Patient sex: M
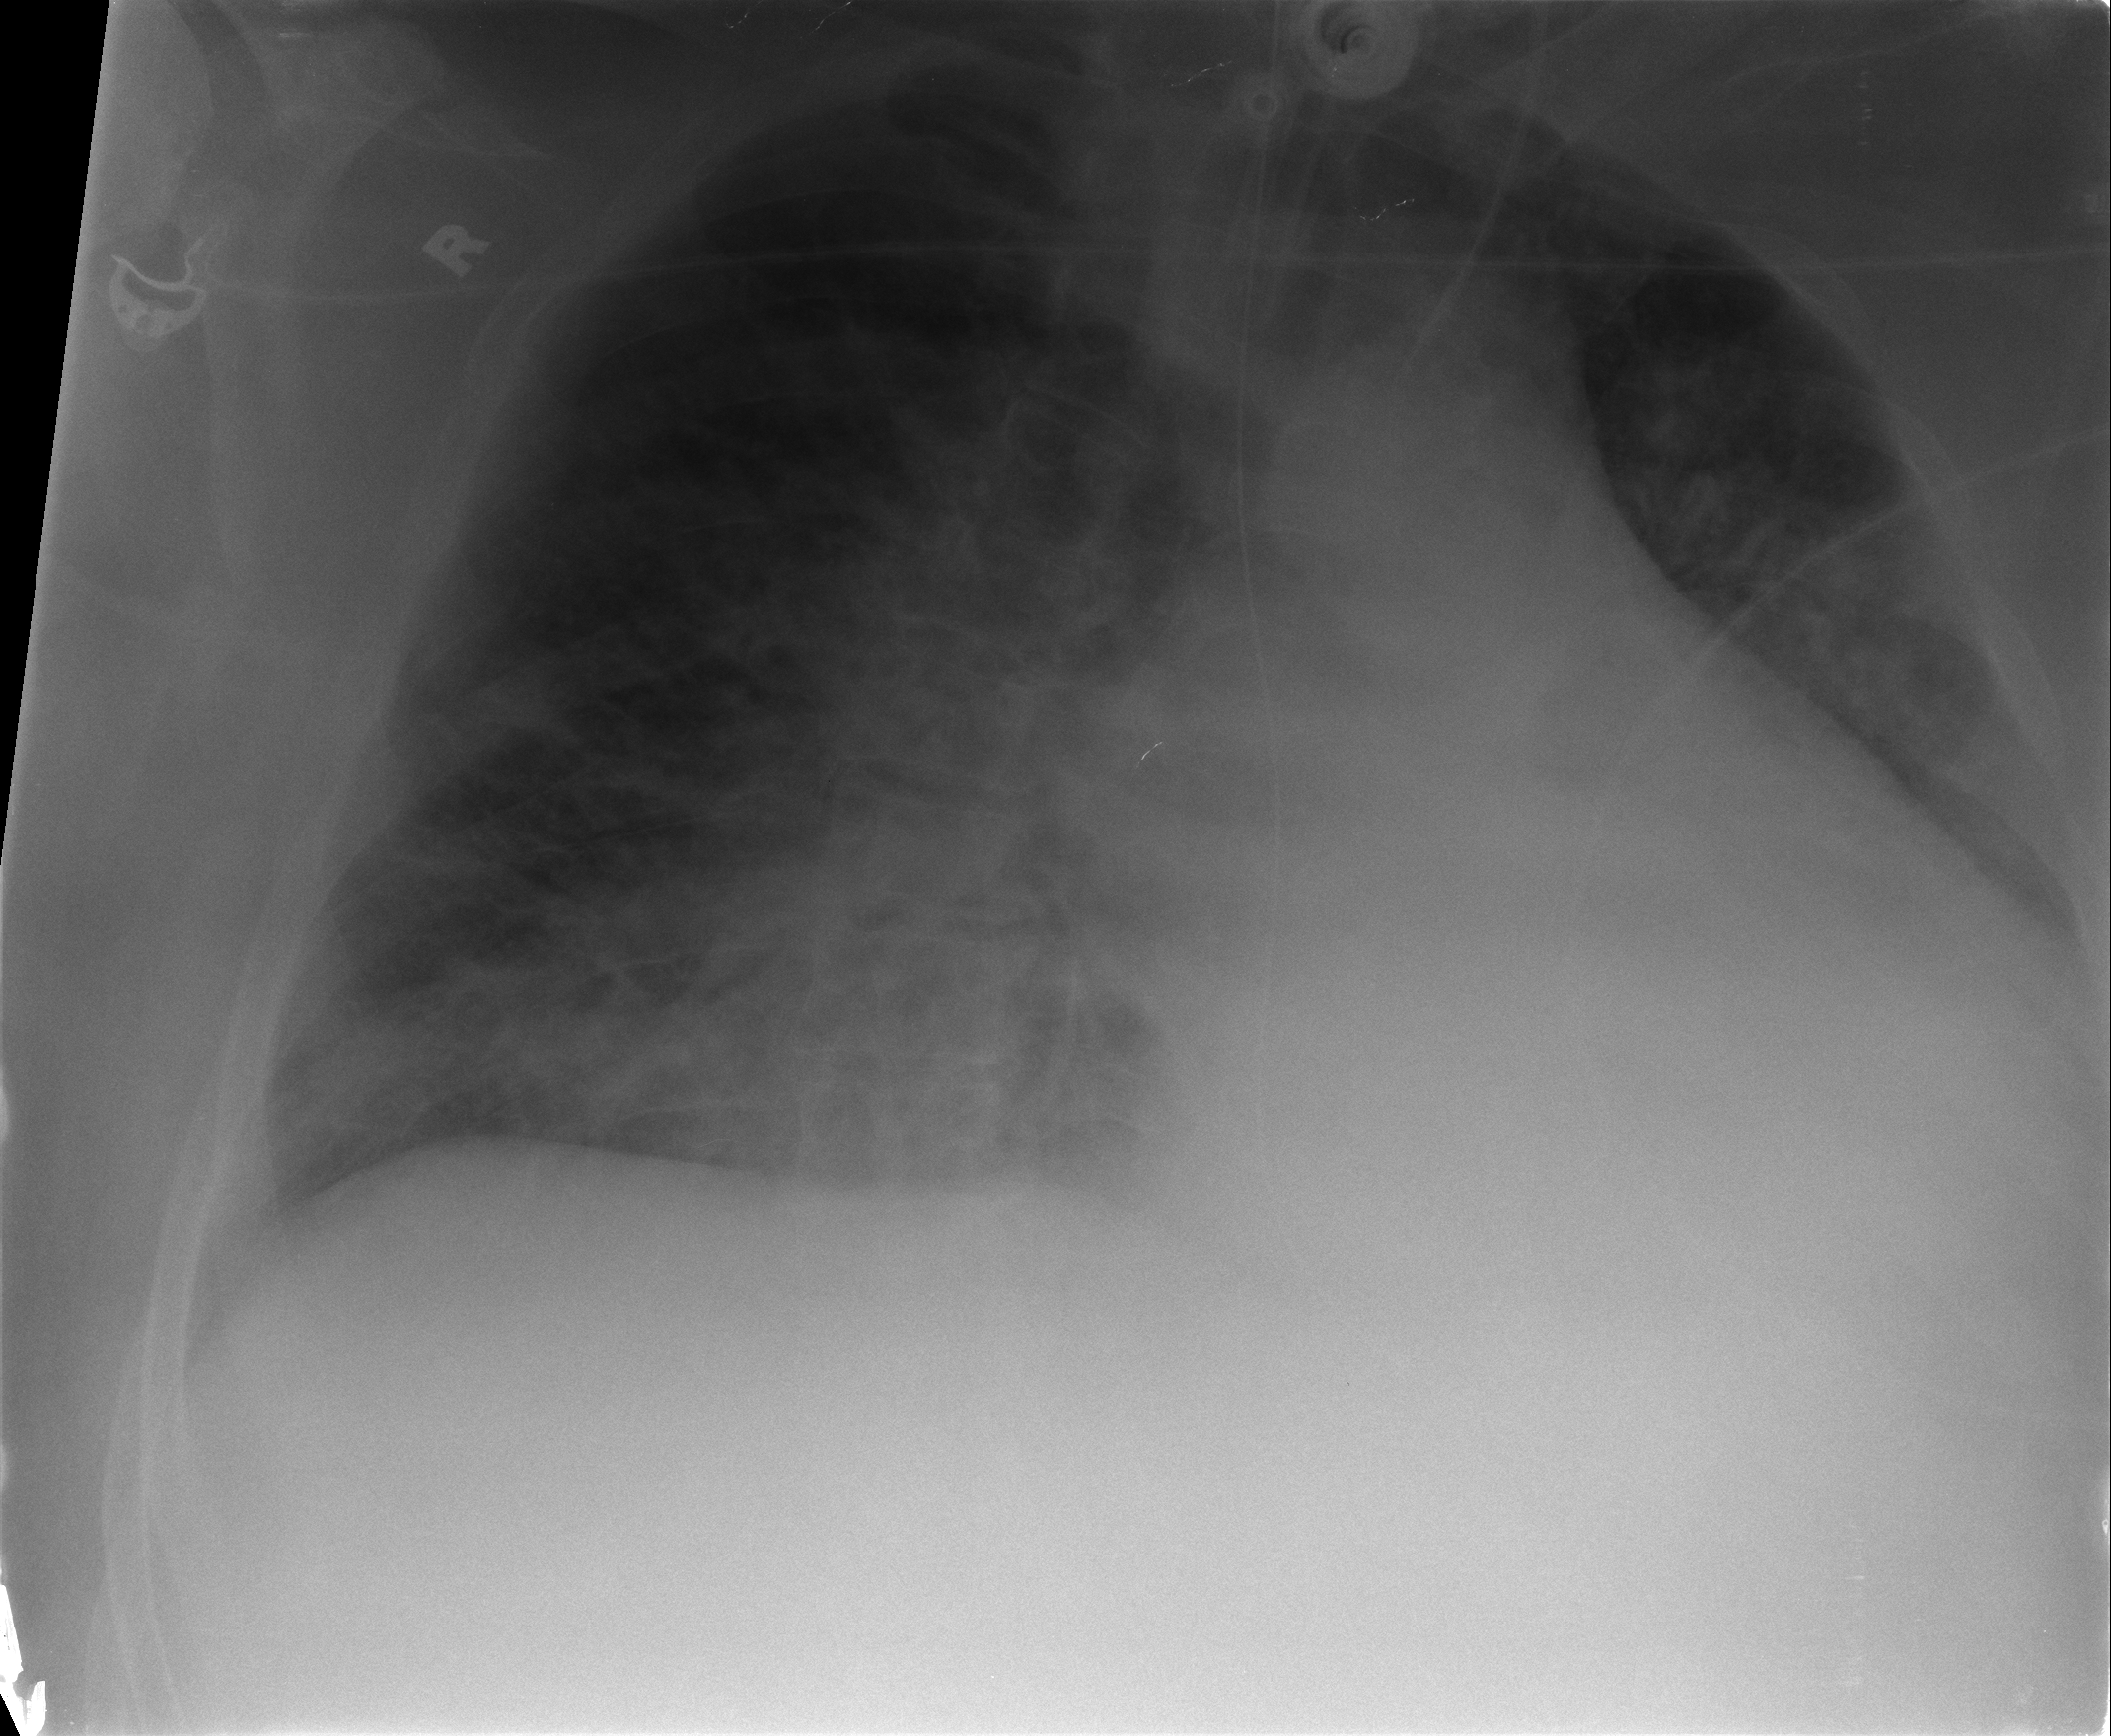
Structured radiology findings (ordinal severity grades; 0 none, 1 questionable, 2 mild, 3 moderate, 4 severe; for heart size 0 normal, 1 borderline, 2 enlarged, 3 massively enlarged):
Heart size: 2
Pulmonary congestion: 2
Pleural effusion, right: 2
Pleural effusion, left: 2
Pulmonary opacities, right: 2
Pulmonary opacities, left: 2
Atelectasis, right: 2
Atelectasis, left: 2